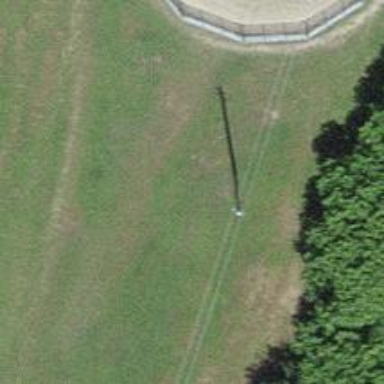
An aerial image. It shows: Power pole.